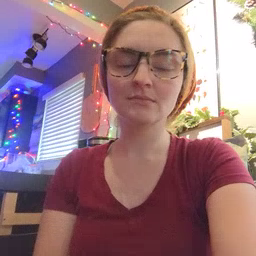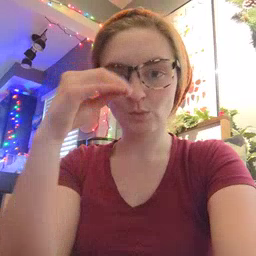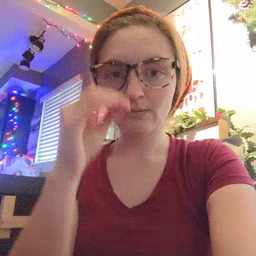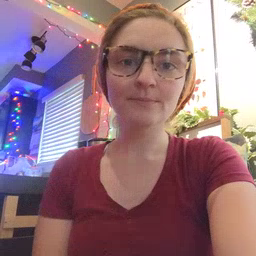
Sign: owl